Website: ulta-beauty
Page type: customer-info-address
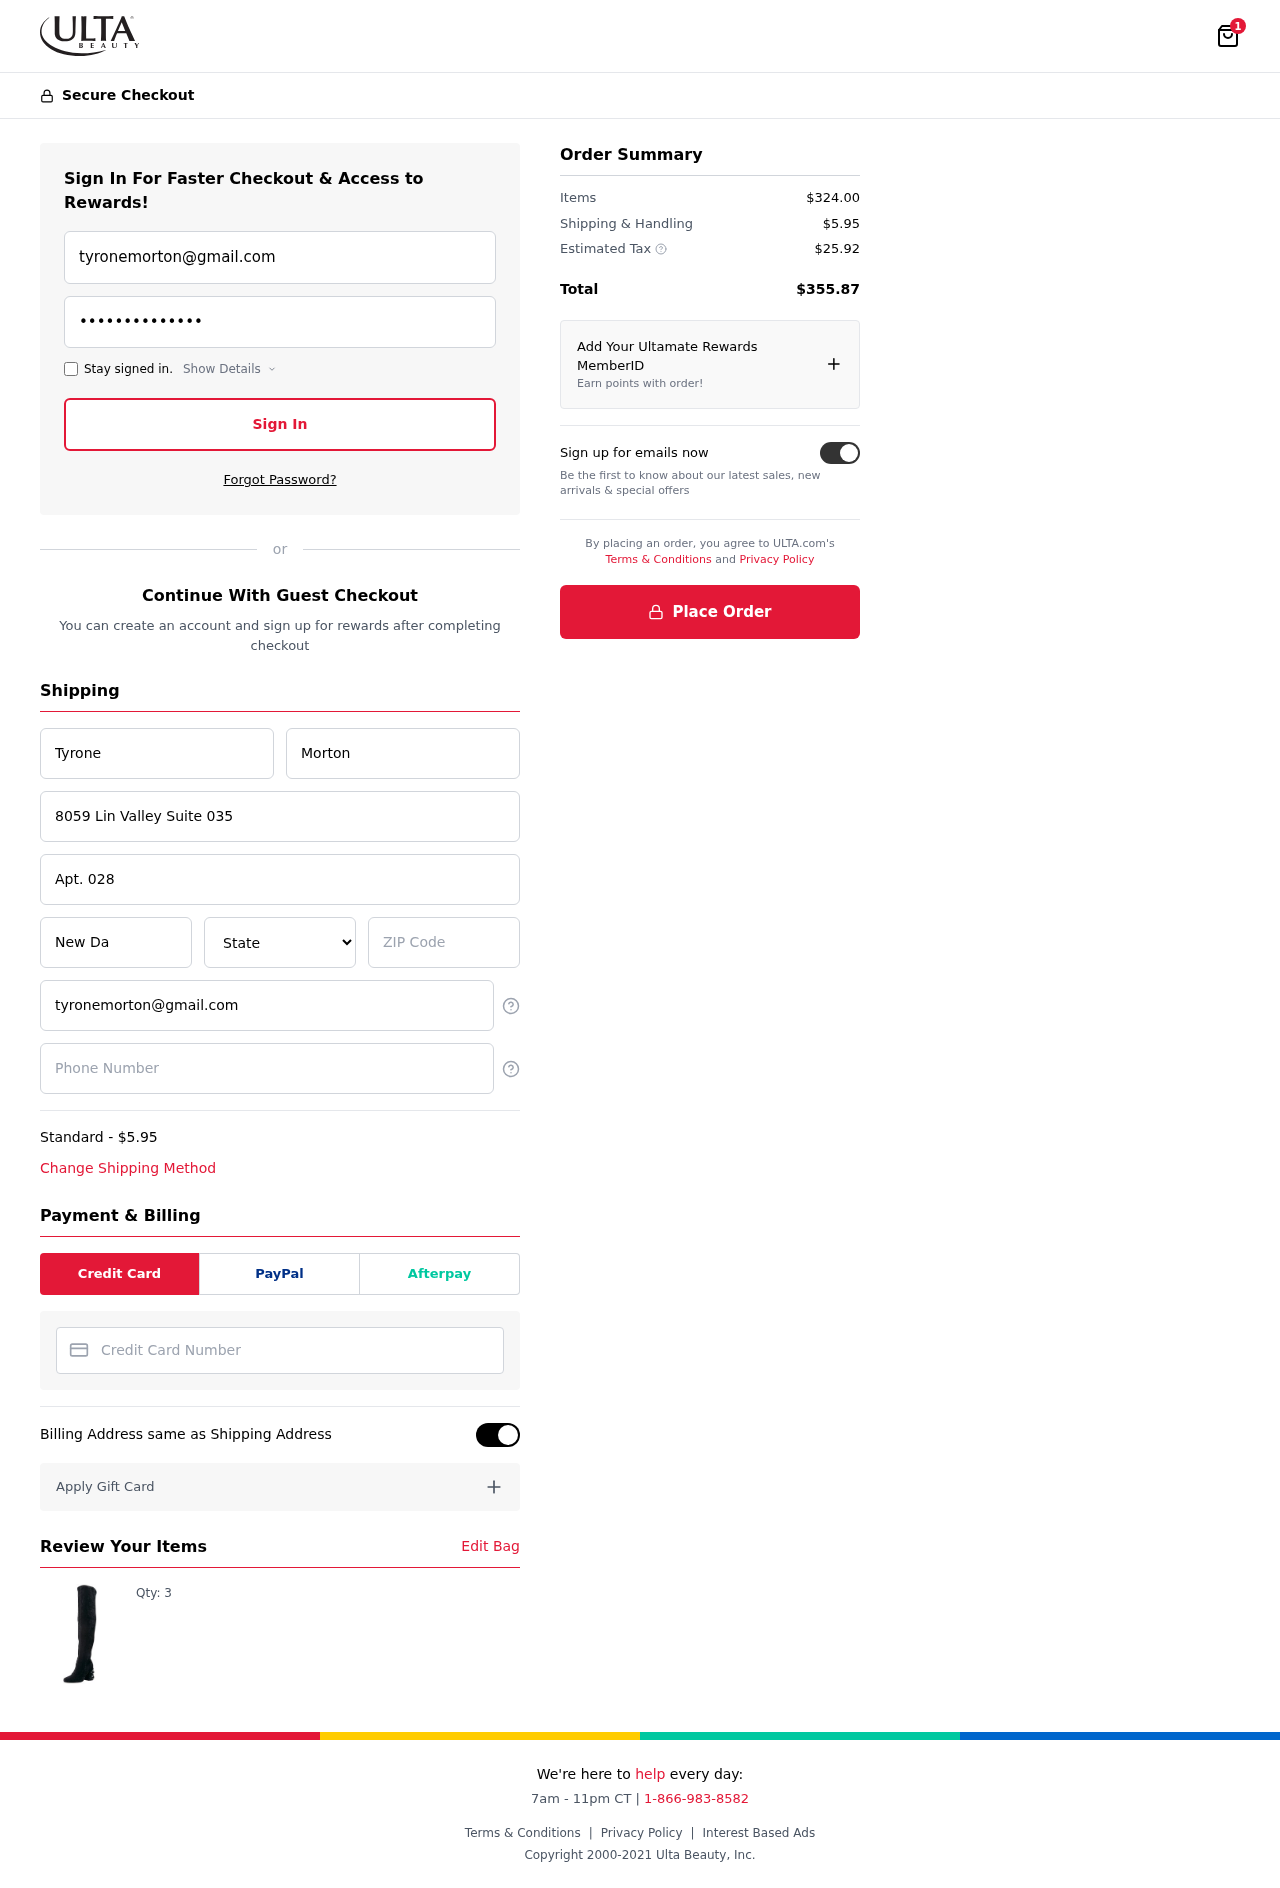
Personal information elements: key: PII_CARD_NUMBER
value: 3781 5344 8009 812
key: PII_CITY
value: New Dawnland
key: PII_EMAIL
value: tyronemorton@gmail.com
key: PII_FIRSTNAME
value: Tyrone
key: PII_LASTNAME
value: Morton
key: PII_PHONE
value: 9023008474
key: PII_POSTCODE
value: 89012
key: PII_STATE
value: Oklahoma
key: PII_STREET
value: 8059 Lin Valley Suite 035
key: PII_STREET2
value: Apt. 028
Product elements: key: PRODUCT1_QUANTITY
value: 3
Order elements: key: ORDER_NUM_ITEMS
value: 1
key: ORDER_SHIPPING_COST
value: $5.95
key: ORDER_ITEMS_TOTAL
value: $324.00
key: ORDER_SHIPPING_COST2
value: $5.95
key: ORDER_TAX
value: $25.92
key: ORDER_TOTAL
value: $355.87